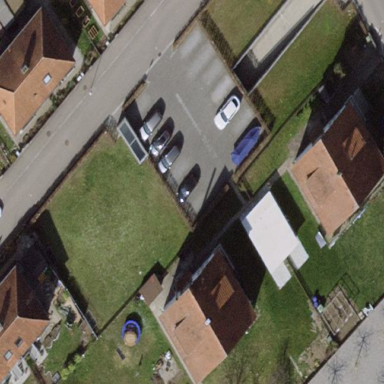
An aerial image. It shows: Garden that is leisure land.